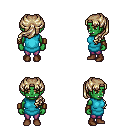
a pixel art fantasy rpg character, female body template, orc, green skin, teal tunic, magenta pants, white blonde princess hairstyle, leather bracers, brown shoes, four views (front, back, left, right), 2x2 character sprite sheet, small pixel art, hard edges, no anti-aliasing